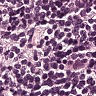
Metastatic tissue present: no